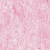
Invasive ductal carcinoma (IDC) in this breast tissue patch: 0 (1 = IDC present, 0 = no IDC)